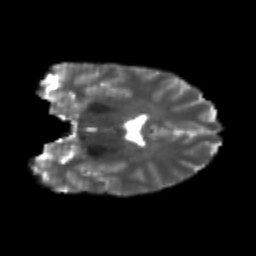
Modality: T2w
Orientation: coronal
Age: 21
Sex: male
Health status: healthy
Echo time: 0.074 s